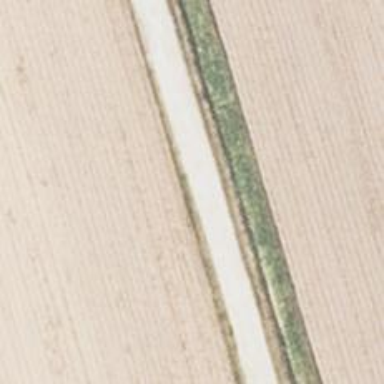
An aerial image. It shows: Track with ground surface of grade2.